Question: I have created an UserControl to implement a simple 'ImageButton' as following:
'''
<UserControl x:Class="MyApp.Common.Controls.ImageButton"
xmlns="http://schemas.microsoft.com/winfx/2006/xaml/presentation"
xmlns:x="http://schemas.microsoft.com/winfx/2006/xaml"
Name="UC">
<Grid>
<Button Command="{Binding ElementName=UC, Path=Command}" CommandParameter="{Binding ElementName=UC, Path=CommandParameter}">
<StackPanel Orientation="Horizontal">
<Image Source="{Binding ElementName=UC, Path=Image}"
Width="{Binding ElementName=UC, Path=ImageWidth}"
Height="{Binding ElementName=UC, Path=ImageHeight}"/>
<TextBlock Text="{Binding ElementName=UC, Path=Text}" />
</StackPanel>
</Button>
</Grid>
'''
Here is code-behind of my control:
'''
using System.Windows;
using System.Windows.Controls;
using System.Windows.Input;
using System.Windows.Media;
namespace MyApp.Common.Controls
{
public partial class ImageButton : UserControl
{
public ImageButton()
{
InitializeComponent();
}
public ImageSource Image
{
get { return (ImageSource)GetValue(ImageProperty); }
set { SetValue(ImageProperty, value); }
}
public static readonly DependencyProperty ImageProperty =
DependencyProperty.Register("Image", typeof(ImageSource), typeof(ImageButton), new UIPropertyMetadata(null));
public double ImageWidth
{
get { return (double)GetValue(ImageWidthProperty); }
set { SetValue(ImageWidthProperty, value); }
}
public static readonly DependencyProperty ImageWidthProperty =
DependencyProperty.Register("ImageWidth", typeof(double), typeof(ImageButton), new UIPropertyMetadata(16d));
public double ImageHeight
{
get { return (double)GetValue(ImageHeightProperty); }
set { SetValue(ImageHeightProperty, value); }
}
public static readonly DependencyProperty ImageHeightProperty =
DependencyProperty.Register("ImageHeight", typeof(double), typeof(ImageButton), new UIPropertyMetadata(16d));
public string Text
{
get { return (string)GetValue(TextProperty); }
set { SetValue(TextProperty, value); }
}
public static readonly DependencyProperty TextProperty =
DependencyProperty.Register("Text", typeof(string), typeof(ImageButton), new UIPropertyMetadata(""));
public ICommand Command
{
get { return (ICommand)GetValue(CommandProperty); }
set { SetValue(CommandProperty, value); }
}
public static readonly DependencyProperty CommandProperty =
DependencyProperty.Register("Command", typeof(ICommand), typeof(ImageButton));
public object CommandParameter
{
get { return GetValue(CommandParameterProperty); }
set { SetValue(CommandParameterProperty, value); }
}
public static readonly DependencyProperty CommandParameterProperty =
DependencyProperty.Register("CommandParameter", typeof(object), typeof(ImageButton));
}
}
'''
The usage is simple:
'''
<cc:ImageButton Command="{Binding SearchCommand}"
Image="/MyApp;component/Images/magnifier.png"
ImageWidth="16" ImageHeight="16"
/>
'''
When the button (bound to DelegateCommand in my ViewModel) get disabled the image is disappear. Otherwise all works as expected.
What could be a problem?
How to make the image show in gray-scale when disabled?
: here is the image of this strange behavior:
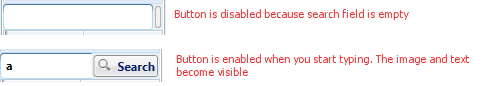
Answer: I copied the code that you had provided to see if I could reproduce the problem you were having. Unfortunately, when the command was disabled (or it's 'CanExecute' was returning 'false') the image I used did not disappear. Could you please provide more code from your 'ViewModel' that you think may be relevant?
To answer the second part of your question:
> How to make the image show in gray-scale when disabled?
As far as I know there is no easy way to desaturate an image in WPF. Instead, I would go with the approach that @Vova had suggested which is to lower the 'Opacity' property of the Image. You can modify your UserControl XAML you provided like so:
'''
<UserControl x:Class="MyApp.Common.Controls.ImageButton"
xmlns="http://schemas.microsoft.com/winfx/2006/xaml/presentation"
xmlns:x="http://schemas.microsoft.com/winfx/2006/xaml"
Name="UC">
<Grid>
<Button Command="{Binding ElementName=UC, Path=Command}" CommandParameter="{Binding ElementName=UC, Path=CommandParameter}">
<StackPanel Orientation="Horizontal">
<Image Source="{Binding ElementName=UC, Path=Image}"
Width="{Binding ElementName=UC, Path=ImageWidth}"
Height="{Binding ElementName=UC, Path=ImageHeight}">
<Image.Style>
<Style TargetType="{x:Type Image}">
<Style.Triggers>
<DataTrigger Binding="{Binding Path=IsEnabled, RelativeSource={RelativeSource FindAncestor, AncestorType={x:Type Button}} }" Value="false" >
<Setter Property="Opacity" Value="0.3" />
</DataTrigger>
</Style.Triggers>
</Style>
</Image.Style>

<TextBlock Text="{Binding ElementName=UC, Path=Text}" />
</StackPanel>
</Button>
</Grid>
</UserControl>
'''
In the code above I added a 'DataTrigger' to the Image's 'Style' property to modify the opacity of the image if the 'IsEnabled' property of the button is equal to 'false'.
Hope this helps!